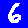
Digit: 6